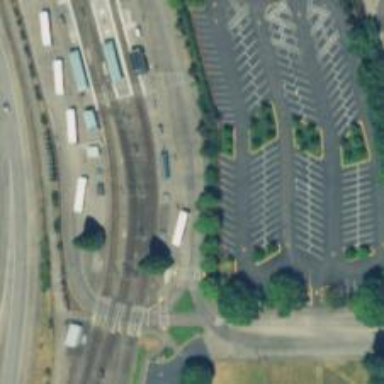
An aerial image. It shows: Busway road.